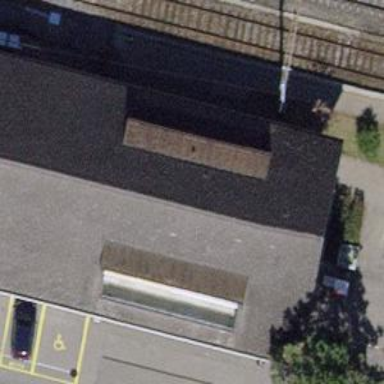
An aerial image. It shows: Railway station that also serves as public transport station.